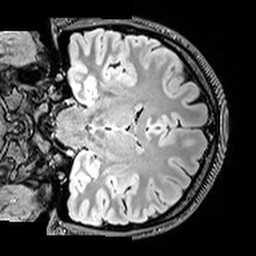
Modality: T2w
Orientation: coronal
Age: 24
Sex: female
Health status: healthy
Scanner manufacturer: siemens
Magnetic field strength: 3 T
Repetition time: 5 s
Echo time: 0.397 s